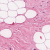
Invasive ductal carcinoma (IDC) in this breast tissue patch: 0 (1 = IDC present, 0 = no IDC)